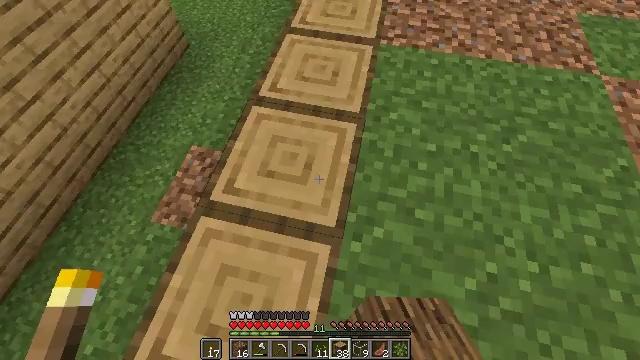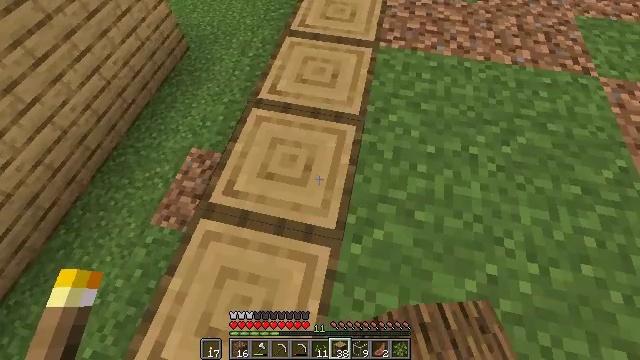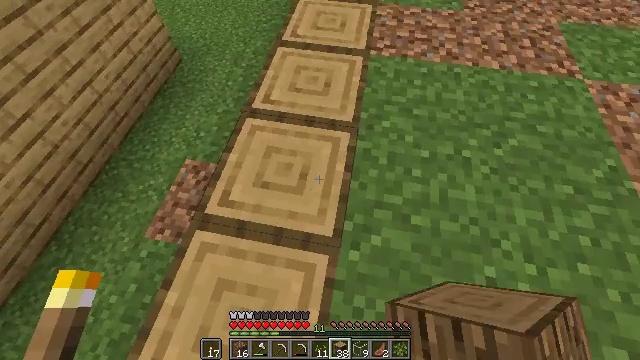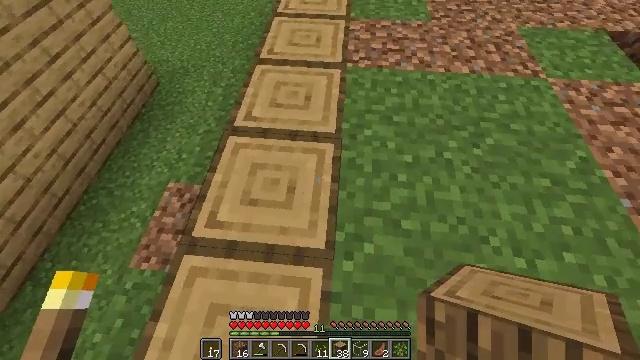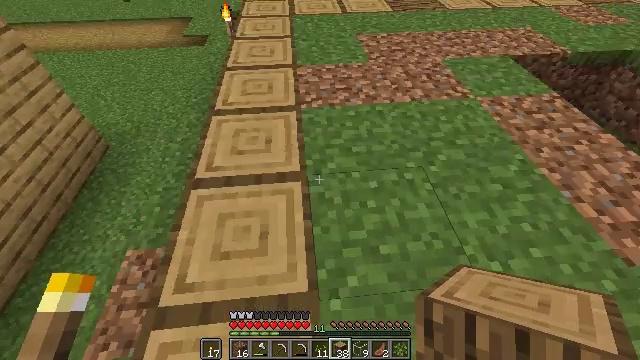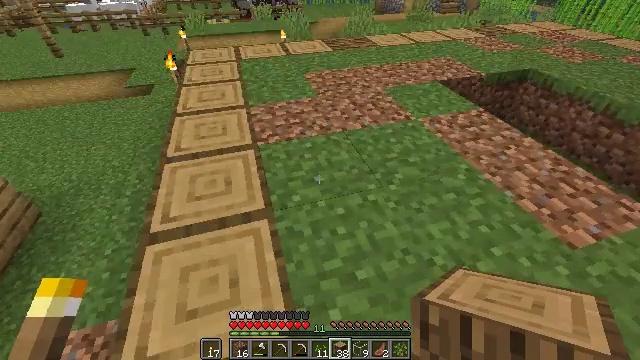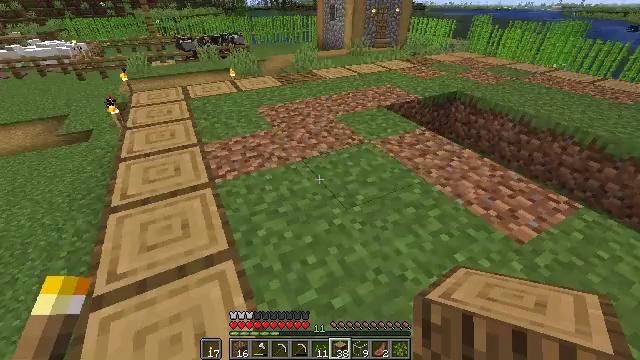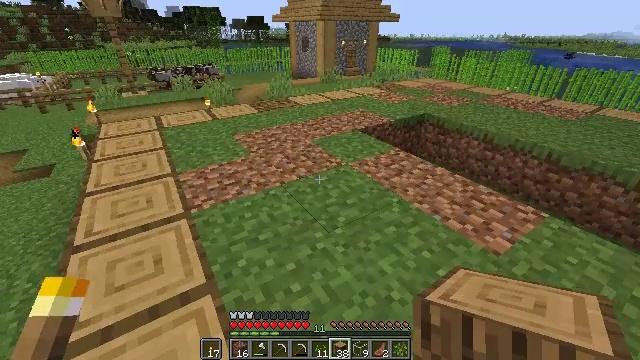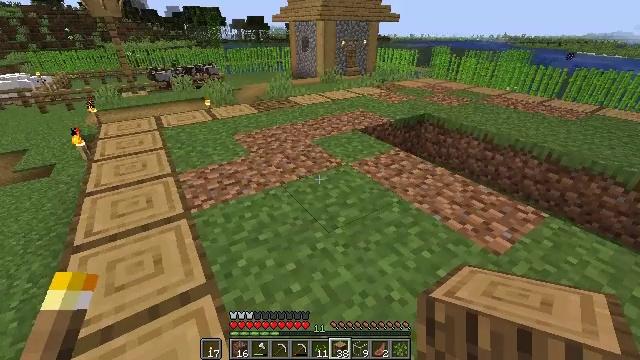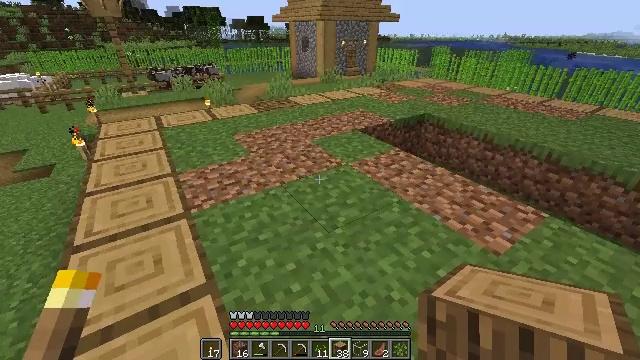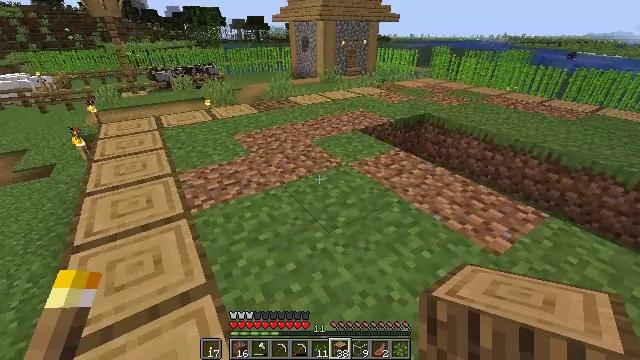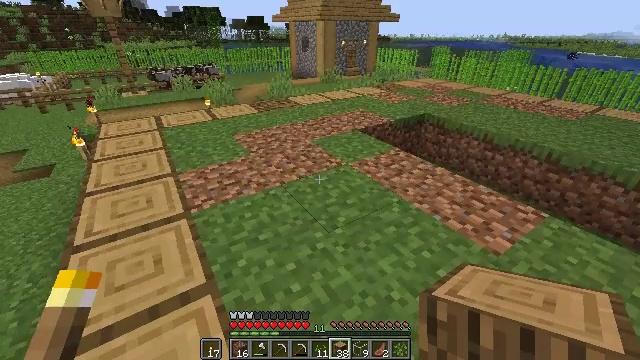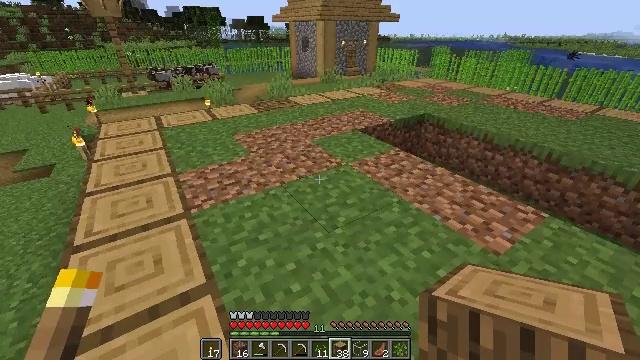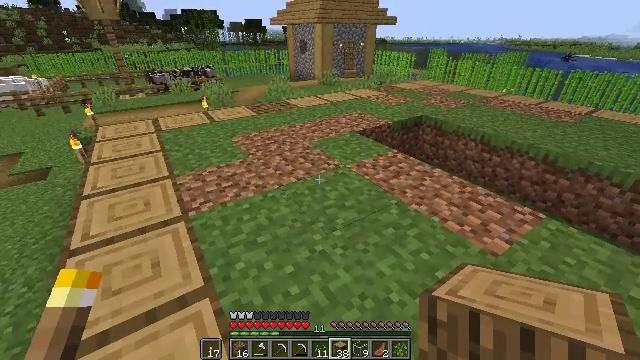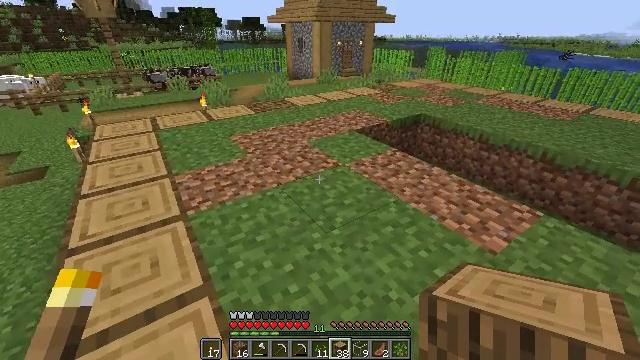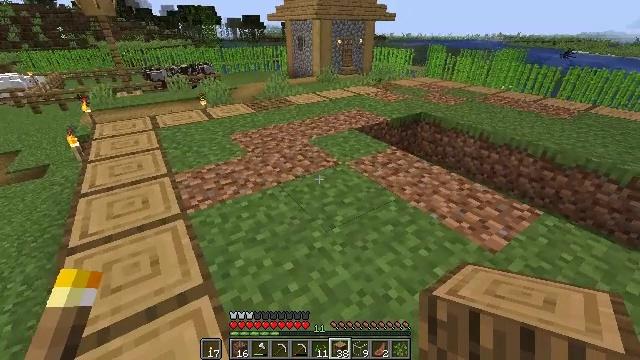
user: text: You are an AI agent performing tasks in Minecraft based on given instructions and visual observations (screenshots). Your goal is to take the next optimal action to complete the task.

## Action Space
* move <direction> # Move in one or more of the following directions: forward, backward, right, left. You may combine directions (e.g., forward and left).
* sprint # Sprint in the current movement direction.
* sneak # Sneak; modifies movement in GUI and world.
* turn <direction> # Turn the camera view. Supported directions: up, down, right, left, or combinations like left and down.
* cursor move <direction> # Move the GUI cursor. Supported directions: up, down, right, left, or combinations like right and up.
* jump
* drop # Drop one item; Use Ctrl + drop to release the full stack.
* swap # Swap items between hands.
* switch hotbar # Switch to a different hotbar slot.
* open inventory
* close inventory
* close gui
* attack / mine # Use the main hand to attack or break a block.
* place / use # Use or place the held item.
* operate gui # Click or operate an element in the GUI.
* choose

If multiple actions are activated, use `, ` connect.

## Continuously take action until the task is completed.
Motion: motion action
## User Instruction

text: Harvest grass block to clear the area.
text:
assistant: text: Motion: no_op
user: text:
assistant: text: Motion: turn right and up
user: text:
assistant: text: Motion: turn right and up
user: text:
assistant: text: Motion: turn right and up
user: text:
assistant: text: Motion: turn right and up
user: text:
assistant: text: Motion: turn right and up
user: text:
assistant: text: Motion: turn right and up
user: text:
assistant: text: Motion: no_op
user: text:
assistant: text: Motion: no_op
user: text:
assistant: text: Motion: no_op
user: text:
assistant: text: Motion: no_op
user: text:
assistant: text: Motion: no_op
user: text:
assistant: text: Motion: no_op
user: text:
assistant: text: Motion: no_op
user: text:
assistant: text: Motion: no_op
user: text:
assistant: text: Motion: turn right and down
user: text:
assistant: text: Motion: turn right and down
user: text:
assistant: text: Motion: turn right
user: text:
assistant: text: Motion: turn right
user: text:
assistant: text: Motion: turn right
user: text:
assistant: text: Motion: no_op
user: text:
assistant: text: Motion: no_op
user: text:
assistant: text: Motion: no_op
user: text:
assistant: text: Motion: no_op
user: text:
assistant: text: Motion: no_op
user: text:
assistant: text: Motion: no_op
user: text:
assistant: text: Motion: no_op
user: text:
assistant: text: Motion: no_op
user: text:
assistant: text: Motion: no_op
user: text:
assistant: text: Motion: no_op